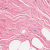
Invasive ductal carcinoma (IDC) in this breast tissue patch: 0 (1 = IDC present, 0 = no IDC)